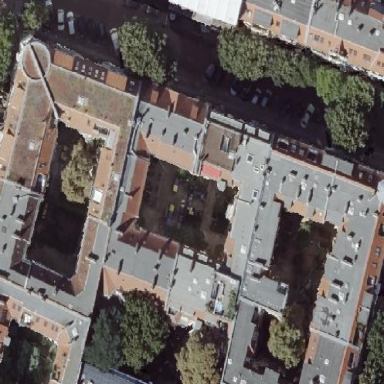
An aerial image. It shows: Residential building with uniquely designed quadruple saltbox roof.